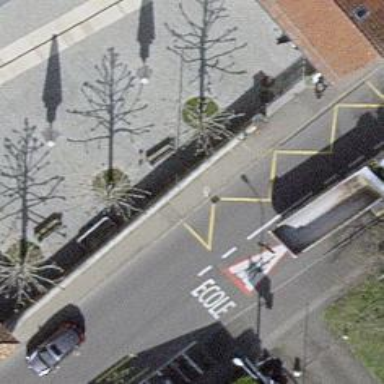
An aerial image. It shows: Asphalt sidewalk leading to platform for public transport.